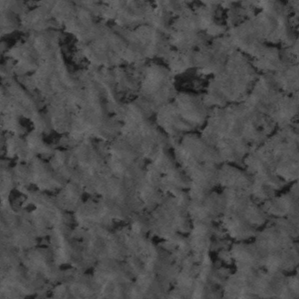
Label: frost